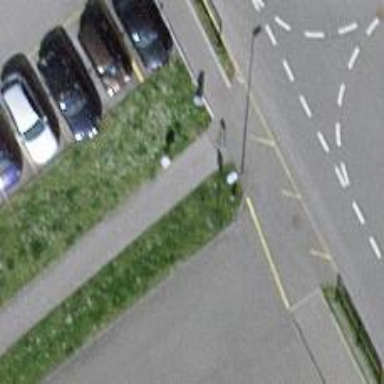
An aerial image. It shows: Asphalt cycle track.